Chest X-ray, PA view. Patient: 53 years old, sex F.
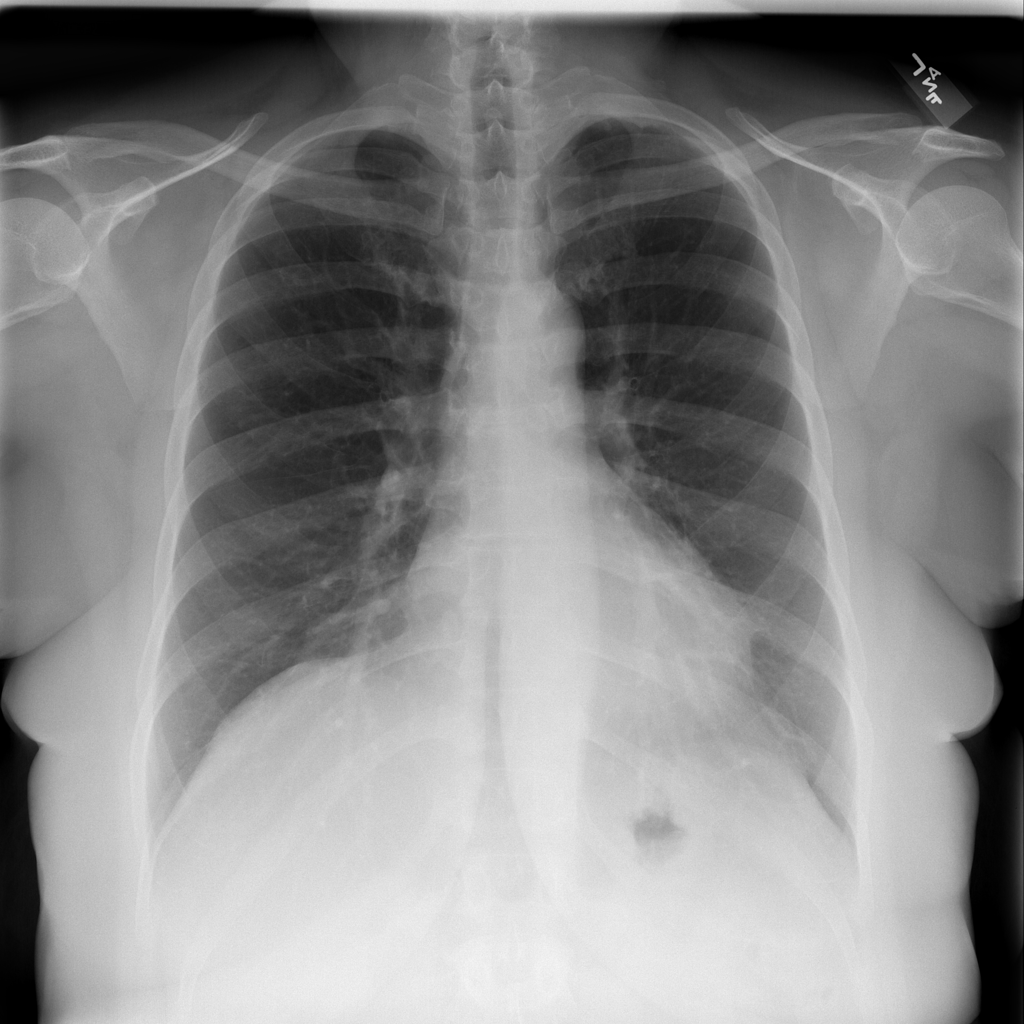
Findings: No Finding